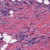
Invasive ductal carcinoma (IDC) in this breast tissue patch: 0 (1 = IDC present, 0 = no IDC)